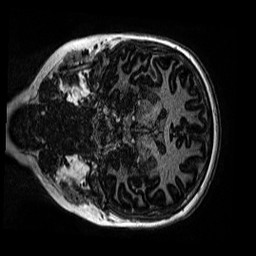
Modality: MP2RAGE
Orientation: coronal
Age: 12
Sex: female
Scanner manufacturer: siemens
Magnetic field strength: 3 T
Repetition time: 4 s
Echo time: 0.00299 s